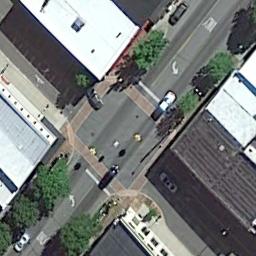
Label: intersection